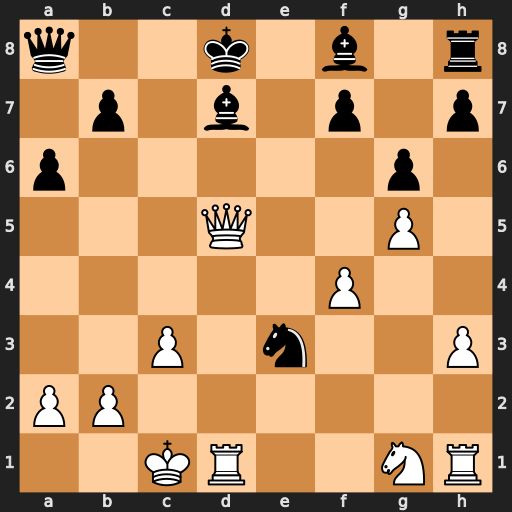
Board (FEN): q2k1b1r/1p1b1p1p/p5p1/3Q2P1/5P2/2P1n2P/PP6/2KR2NR
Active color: w
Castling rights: -
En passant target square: -
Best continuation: Qxd7#